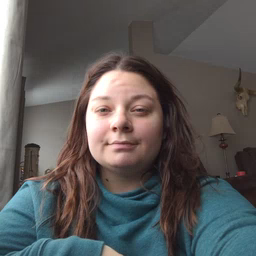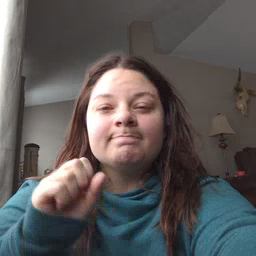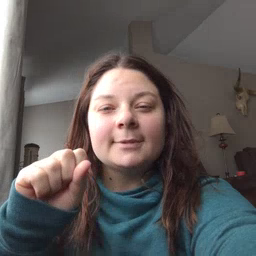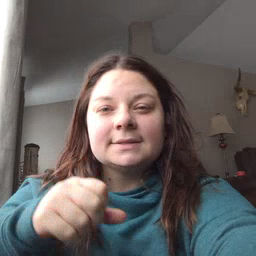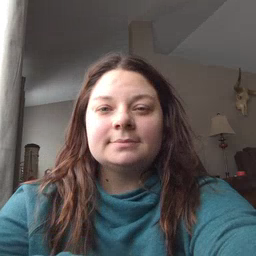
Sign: yes